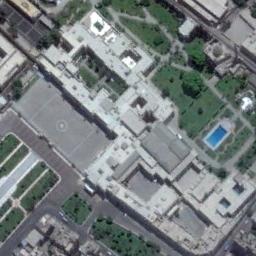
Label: palace